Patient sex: M
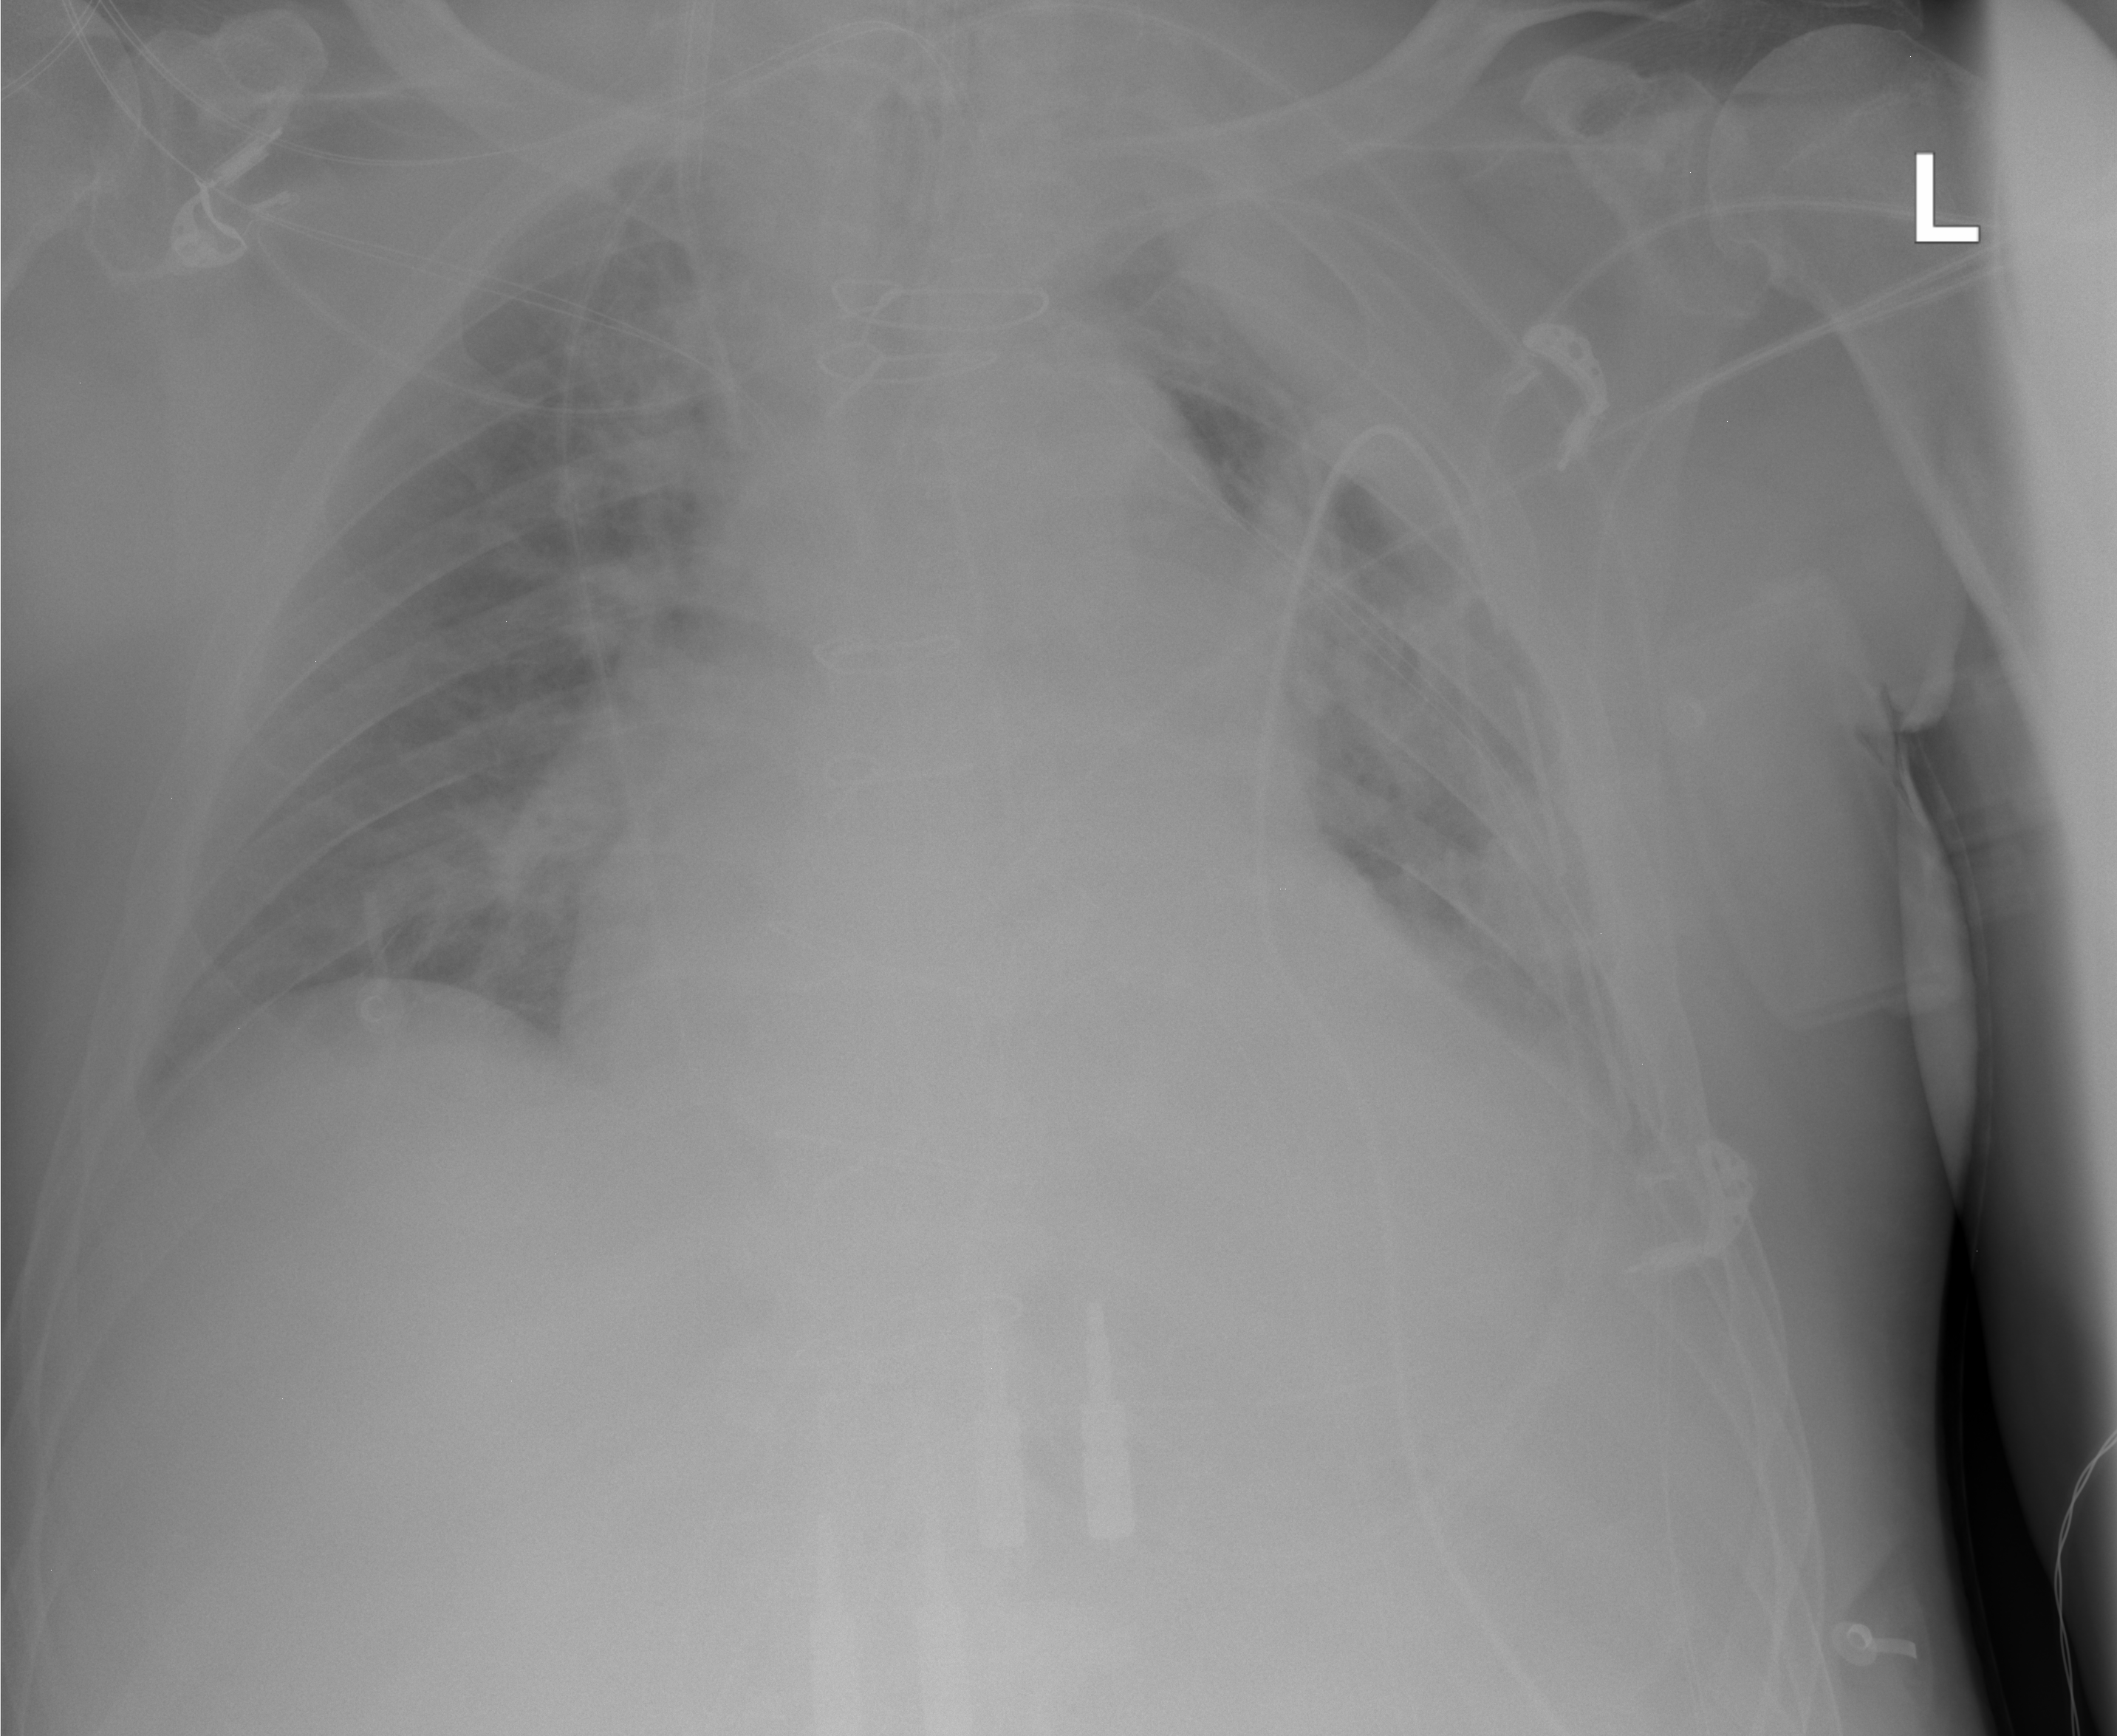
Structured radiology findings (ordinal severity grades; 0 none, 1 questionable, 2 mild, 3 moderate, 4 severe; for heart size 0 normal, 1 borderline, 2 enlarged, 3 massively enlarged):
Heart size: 2
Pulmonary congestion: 0
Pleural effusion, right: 0
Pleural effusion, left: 1
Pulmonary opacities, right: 0
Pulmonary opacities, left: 0
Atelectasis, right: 0
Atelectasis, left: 3